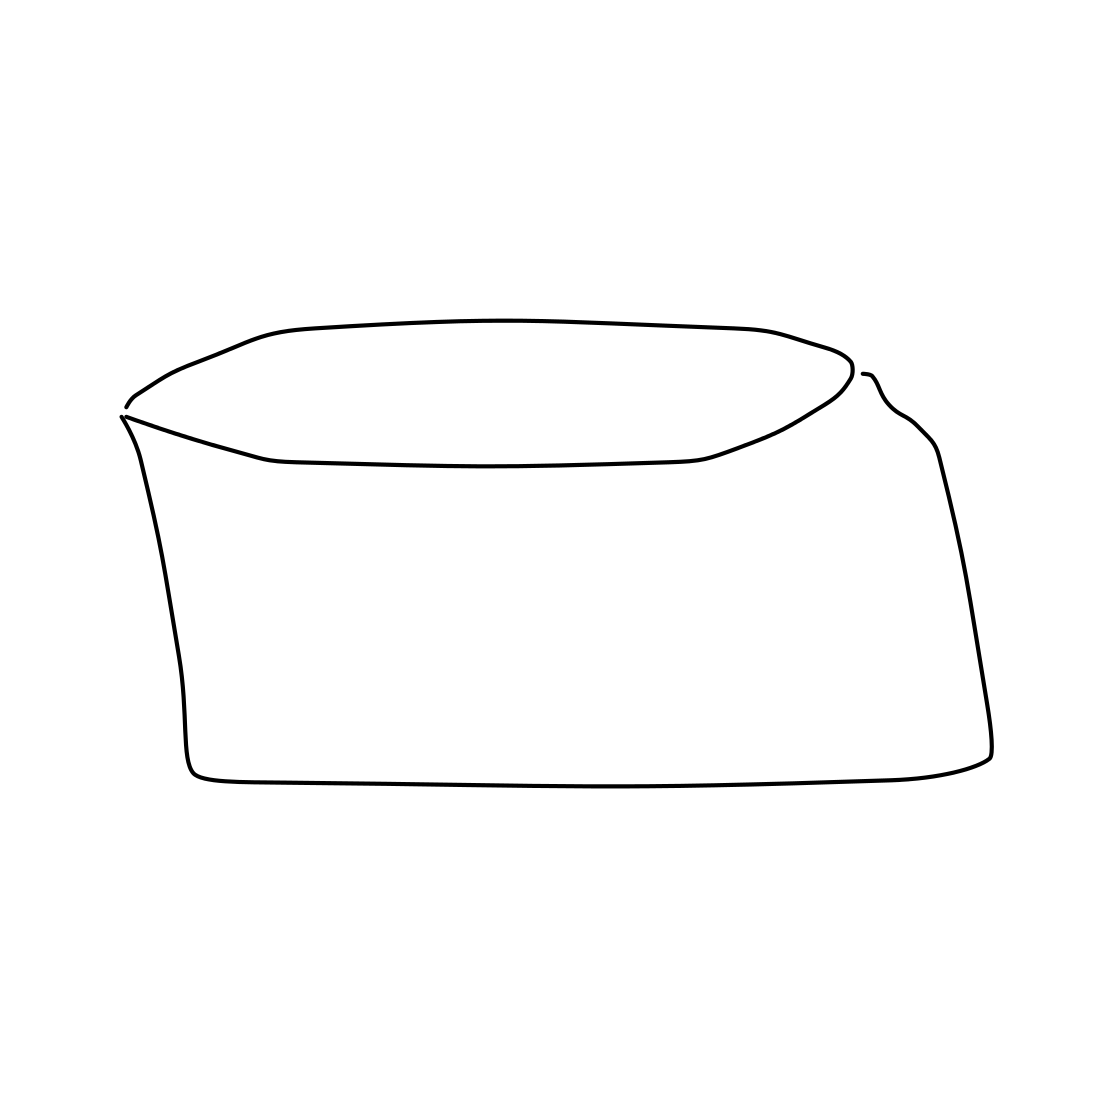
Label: bowl